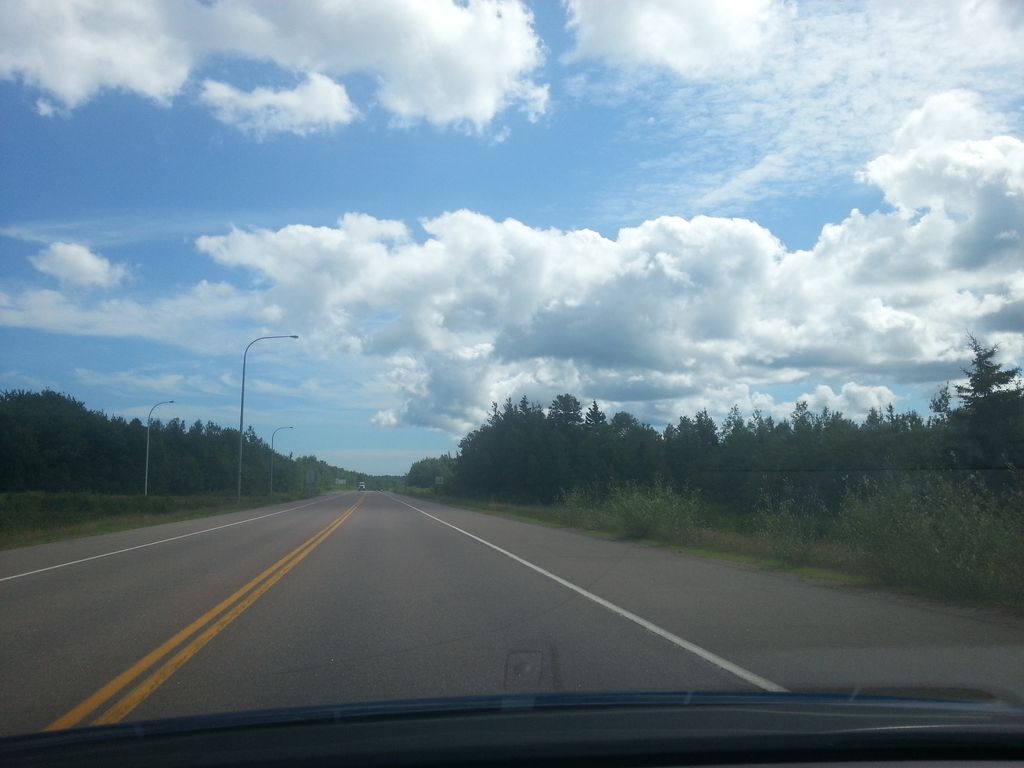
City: charlottetown